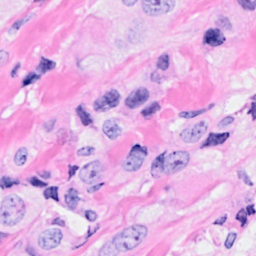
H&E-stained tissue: Breast